Field crop: maize
Growth stage: 2
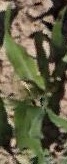
Species: maize